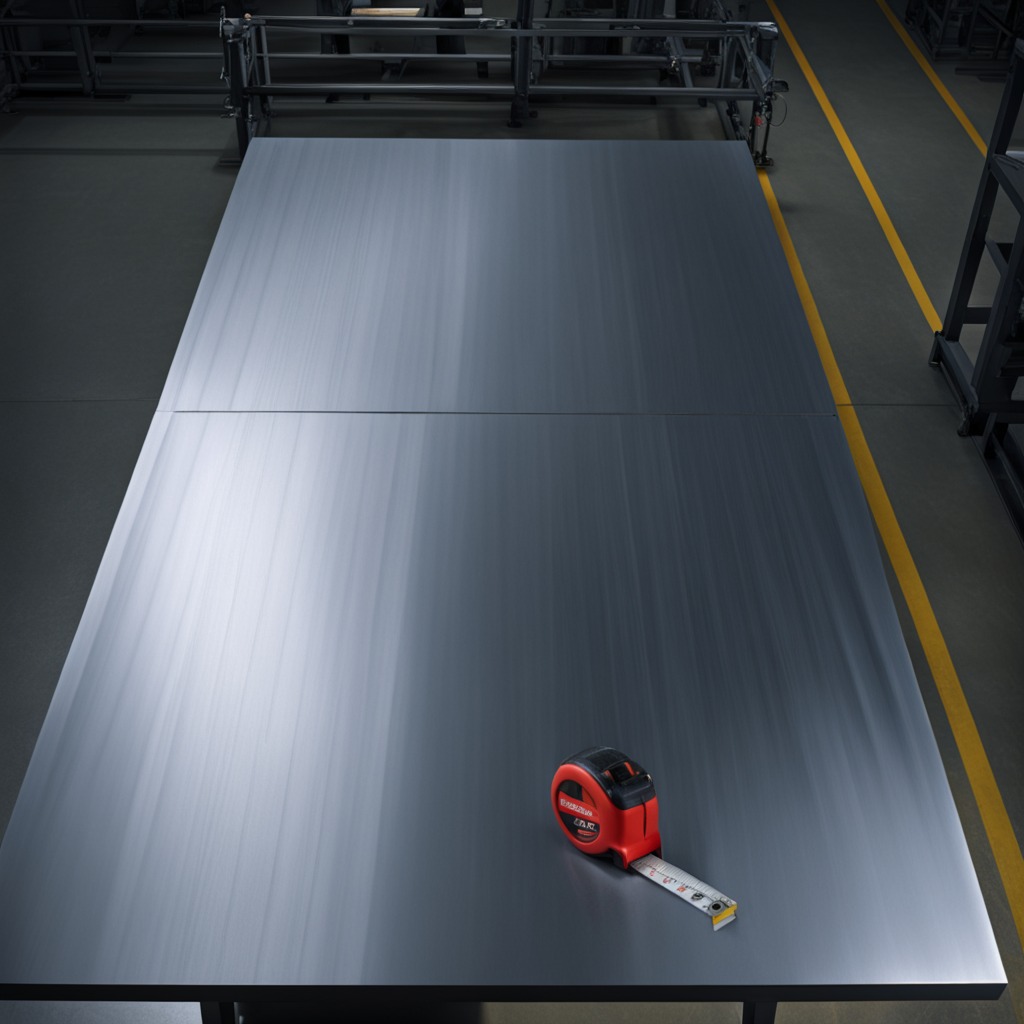
A measuring tape is lying on a clean empty table in a basement in the evening soft directional lighting on the tabletop realistic grain studio-quality clarity centered framing